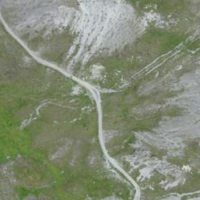
EUNIS habitat code: 31
Species observed at this site:
Dryas octopetala